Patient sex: M
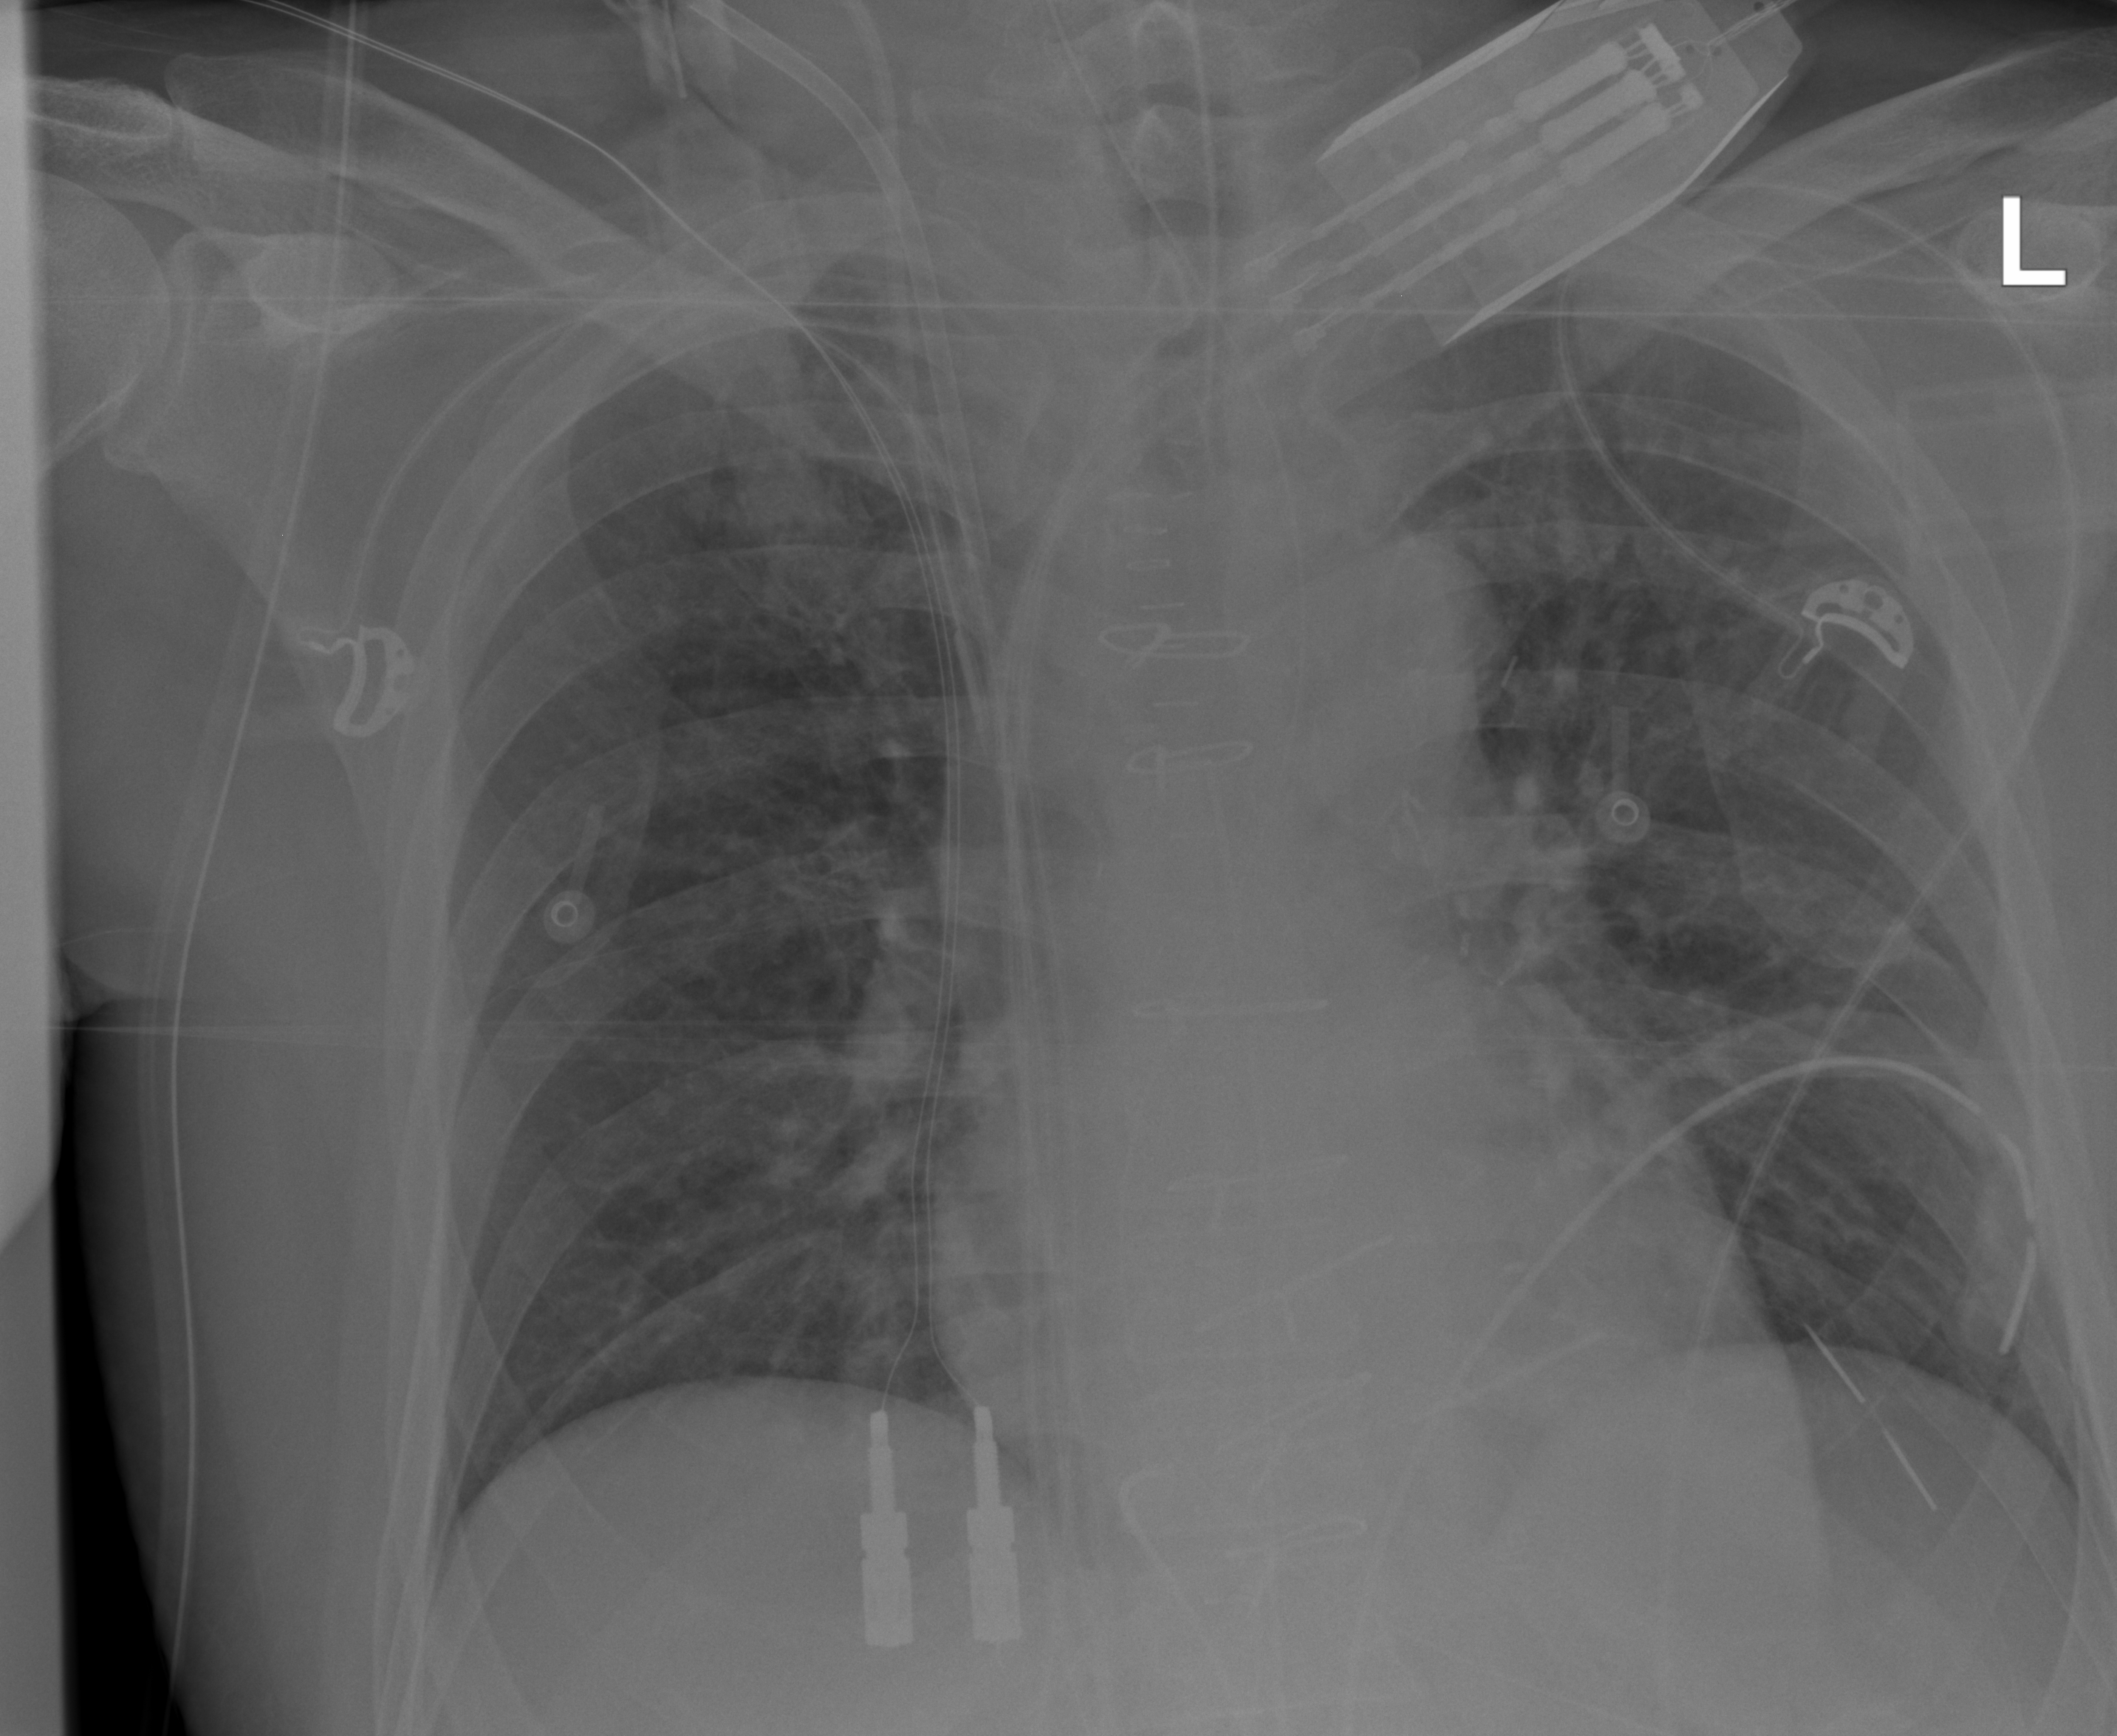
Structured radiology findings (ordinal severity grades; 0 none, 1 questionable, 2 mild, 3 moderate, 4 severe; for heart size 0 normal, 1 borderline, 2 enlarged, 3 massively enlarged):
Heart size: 0
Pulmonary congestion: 0
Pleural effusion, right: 0
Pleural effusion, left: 0
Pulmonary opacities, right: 0
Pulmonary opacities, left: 0
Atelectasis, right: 0
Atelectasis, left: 0